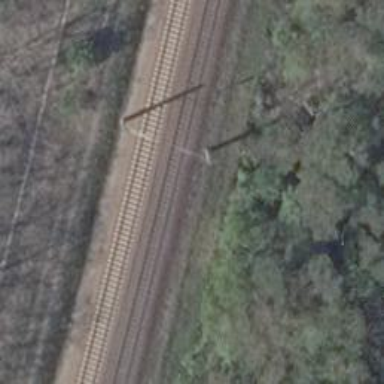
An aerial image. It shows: Milestone along the railway with catenary mast.